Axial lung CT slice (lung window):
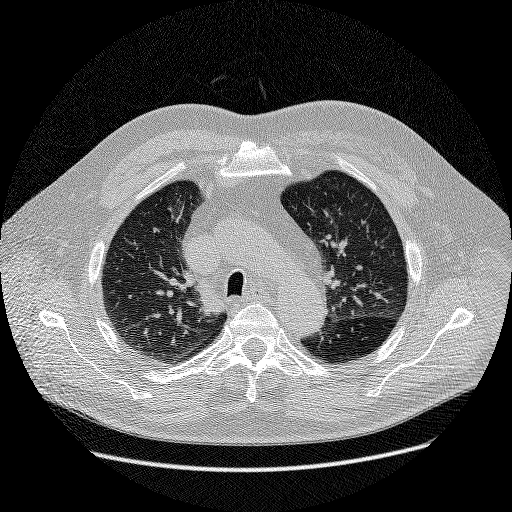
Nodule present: no